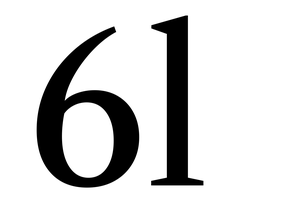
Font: LibreCaslonText_Regular